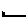
Label: line